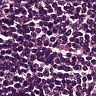
Metastatic tissue present: no